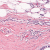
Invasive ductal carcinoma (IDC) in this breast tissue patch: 1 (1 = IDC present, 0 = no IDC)